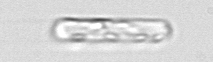
Label: Dactyliosolen_fragilissimus